Interaction volume radius: 5 \u00c5
Interaction volume height: 15 \u00c5
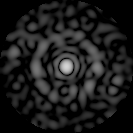
Disorder parameter: 0.8586